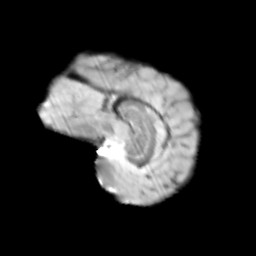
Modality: T2w
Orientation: sagittal
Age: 9
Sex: male
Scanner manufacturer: siemens
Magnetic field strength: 3 T
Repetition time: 3.8 s
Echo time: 0.07 s